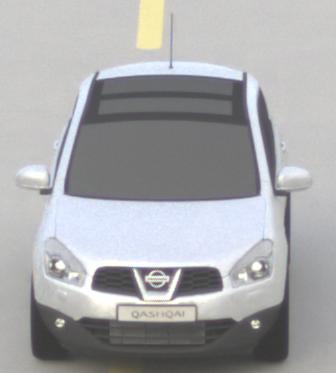
Make: Nissan
Model: Qashqai 1.6
Detailed model: Qashqai (J10)
Model produced from: 2010/03
Model produced until: 2010/08
Doors: 5
Color: white
Road condition: dry road
Daytime: morning or afternoon
Contrast: low contrast